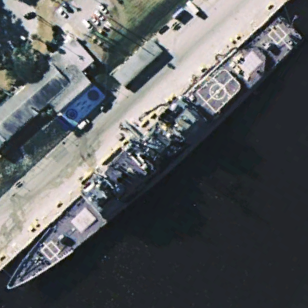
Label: cruiser